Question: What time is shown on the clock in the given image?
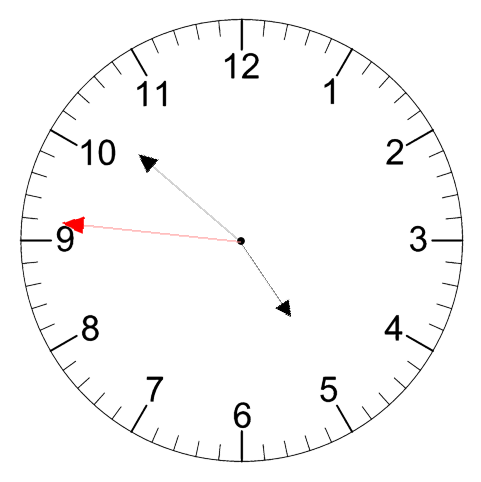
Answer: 04:51:46